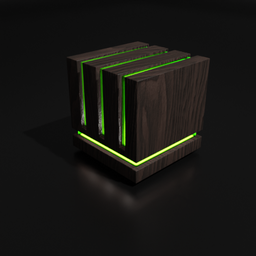
Label: lighting